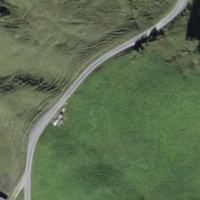
EUNIS habitat code: 43
Species observed at this site:
Astrantia major
Caltha palustris